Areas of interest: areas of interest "Home Furnishing and Building Materials Market"
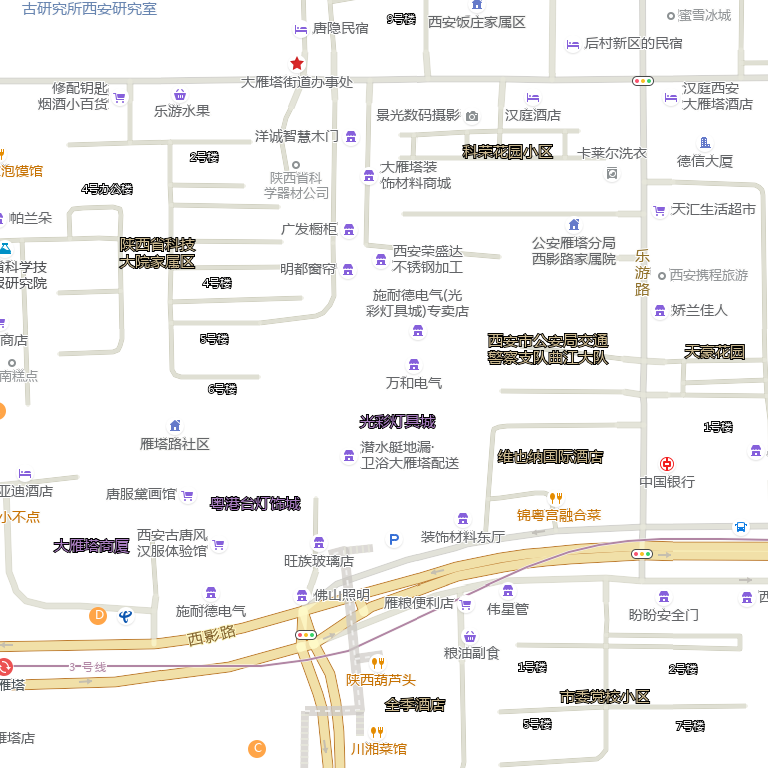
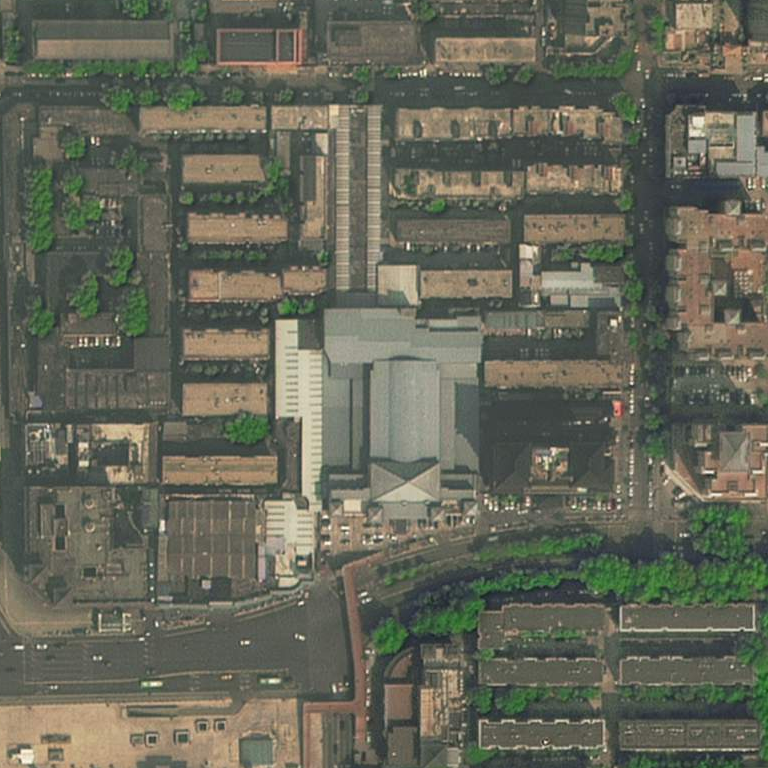